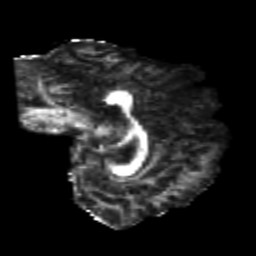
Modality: FA
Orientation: sagittal
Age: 22
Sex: female
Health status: healthy
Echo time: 0.074 s